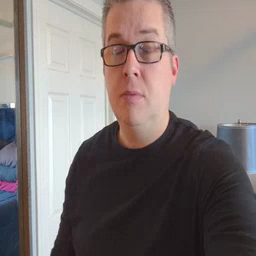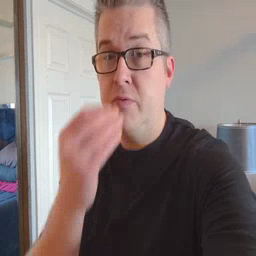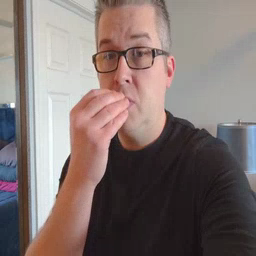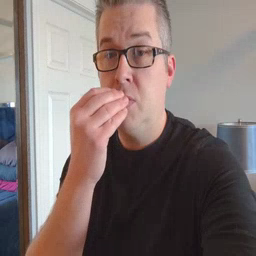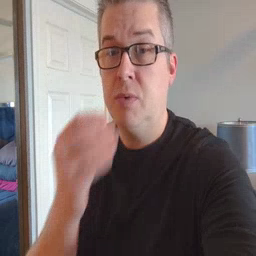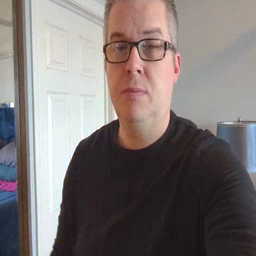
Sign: food